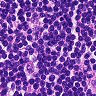
Metastatic tissue present: no